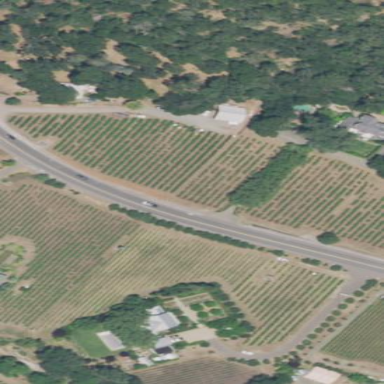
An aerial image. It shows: Vineyard growing wine grapes.